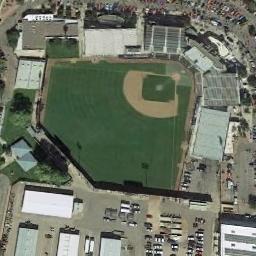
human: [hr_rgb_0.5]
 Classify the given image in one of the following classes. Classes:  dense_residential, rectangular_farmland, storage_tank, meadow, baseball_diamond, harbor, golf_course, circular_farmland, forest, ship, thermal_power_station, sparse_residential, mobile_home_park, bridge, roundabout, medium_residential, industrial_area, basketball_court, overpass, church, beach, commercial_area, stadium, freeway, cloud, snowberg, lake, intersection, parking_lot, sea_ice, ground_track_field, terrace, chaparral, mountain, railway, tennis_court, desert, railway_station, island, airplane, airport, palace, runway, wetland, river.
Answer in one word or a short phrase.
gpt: baseball_diamond